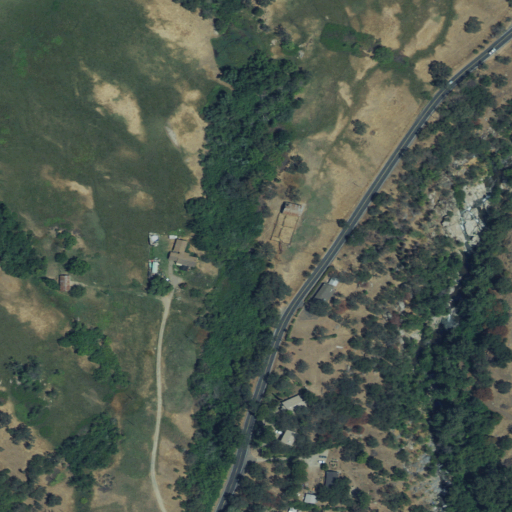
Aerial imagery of valley in California named Siphon Canyon containing grassland, open development, shrub, herbaceous wetlands, woody wetlands, and evergreen forest